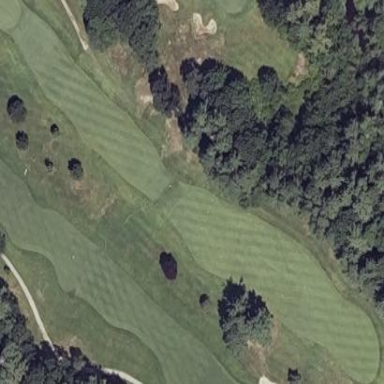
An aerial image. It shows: Scenic golf fairway.